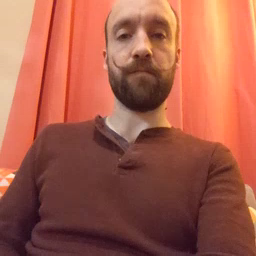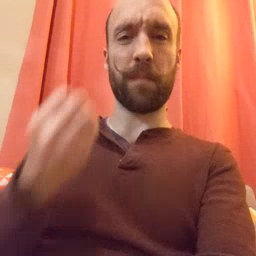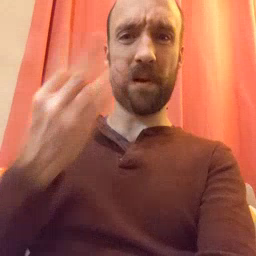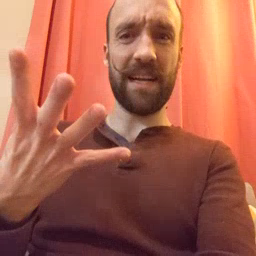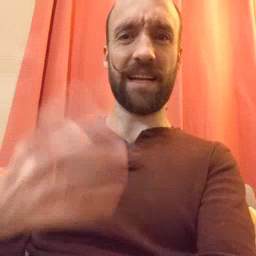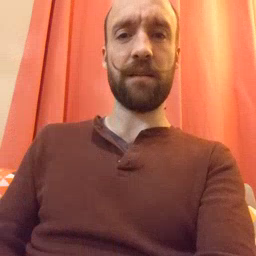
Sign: many